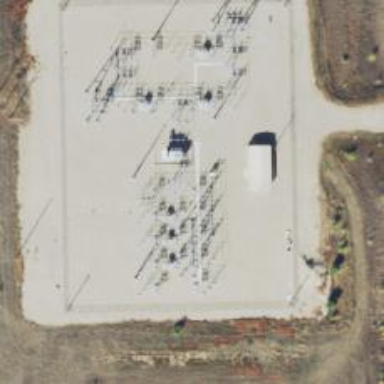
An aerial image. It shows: Switch used for power control.